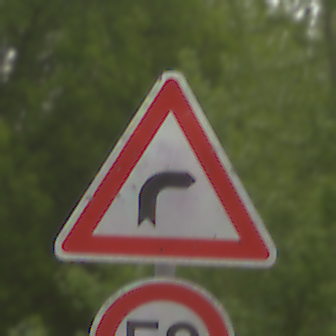
Verkehrszeichen: KurveRechts
Zusatzzeichen unten: Geschwindigkeit50
Umgebung: Outdoor, Nature
Tageszeit: MorningAfternoon
Wetter: Overcast
Licht: Natural
Jahreszeit: NotSpecified
Kontrast: LowContrast